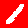
Digit: 1